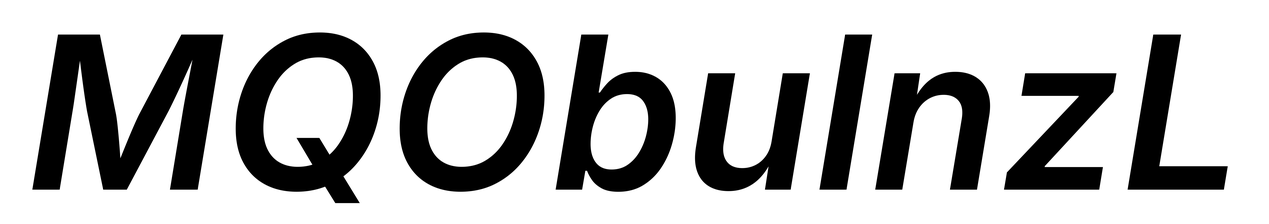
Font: Inter-Italic_SemiBold_Italic